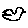
Label: bird